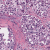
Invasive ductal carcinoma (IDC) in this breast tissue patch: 1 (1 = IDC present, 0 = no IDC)